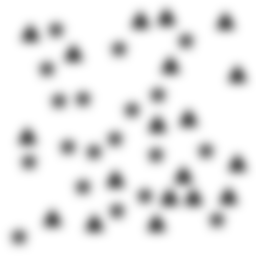
Squares: 0
Triangles: 19
Stars: 19
Total shapes: 38